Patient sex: M
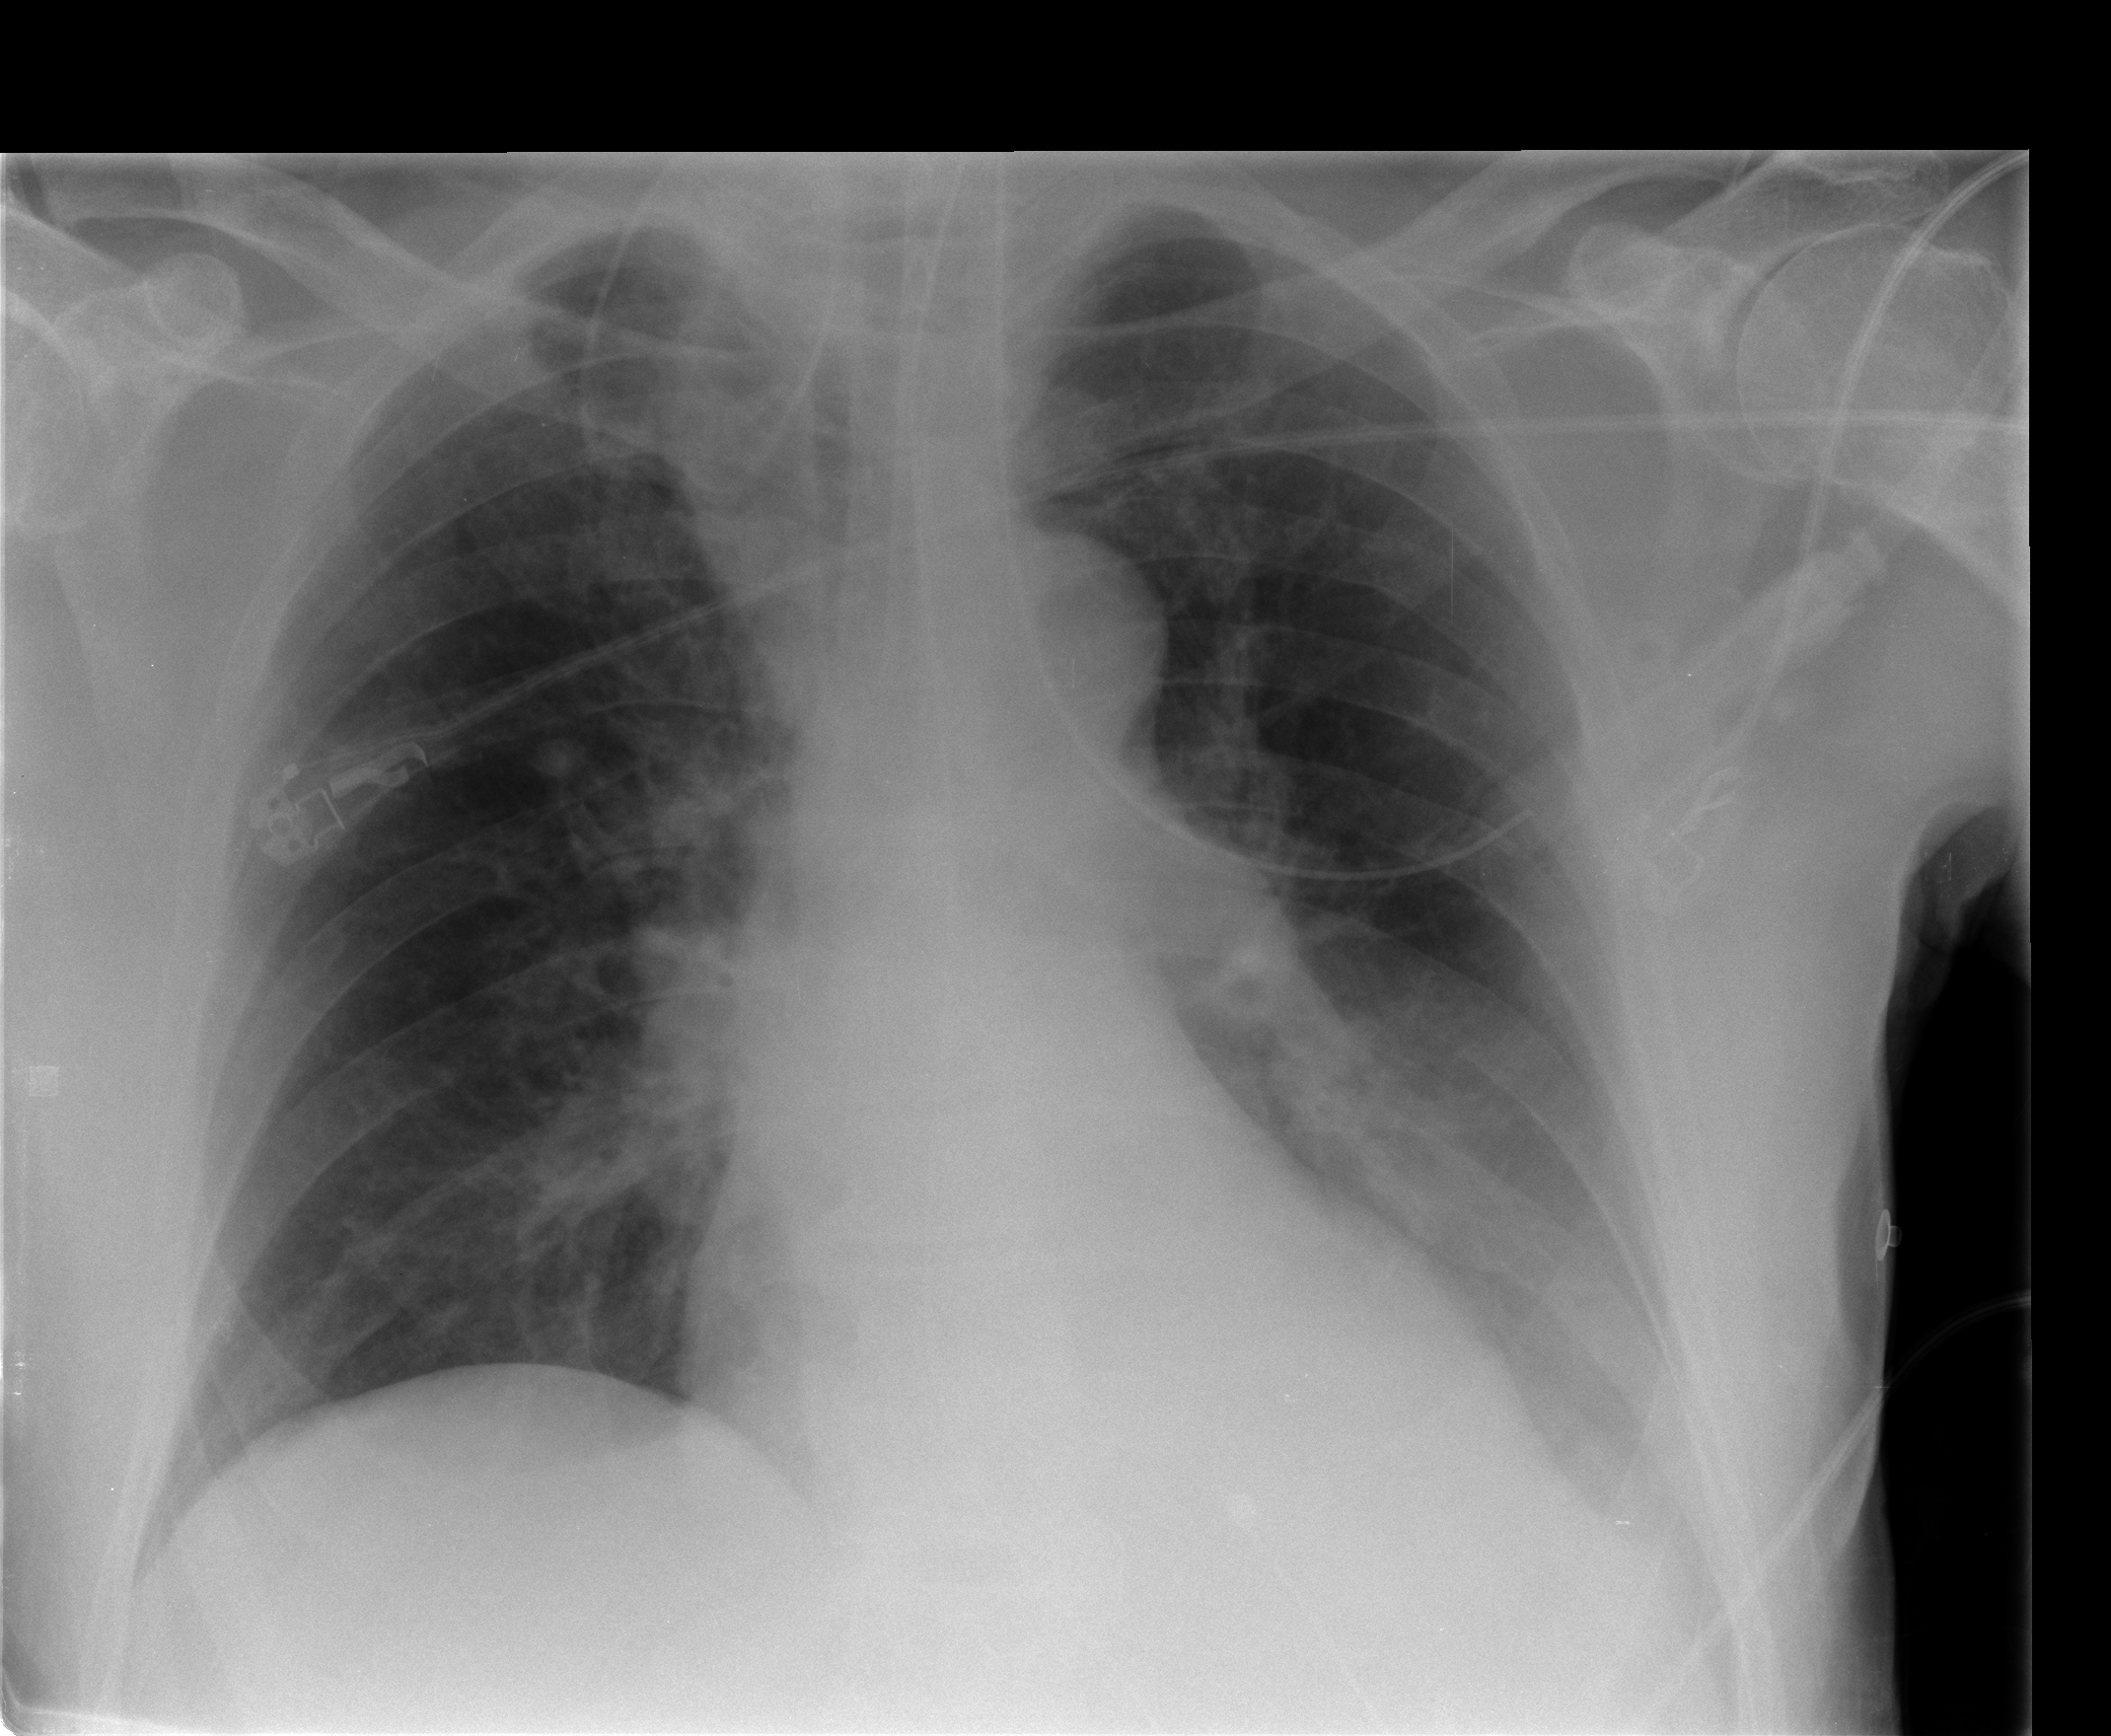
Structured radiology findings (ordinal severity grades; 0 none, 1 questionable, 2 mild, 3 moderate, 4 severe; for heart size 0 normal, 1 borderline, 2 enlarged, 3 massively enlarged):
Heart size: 0
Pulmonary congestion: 1
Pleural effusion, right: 0
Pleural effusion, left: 2
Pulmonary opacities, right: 0
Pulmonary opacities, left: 0
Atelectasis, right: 1
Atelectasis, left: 2